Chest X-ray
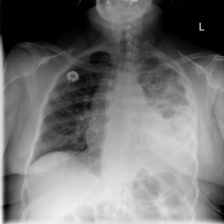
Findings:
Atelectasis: negative
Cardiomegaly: negative
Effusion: negative
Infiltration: negative
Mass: negative
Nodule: negative
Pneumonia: negative
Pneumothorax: negative
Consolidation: negative
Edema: negative
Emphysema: negative
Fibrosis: negative
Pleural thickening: negative
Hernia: negative